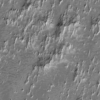
Label: not_dusty